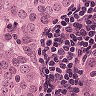
Metastatic tissue present: yes